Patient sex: M
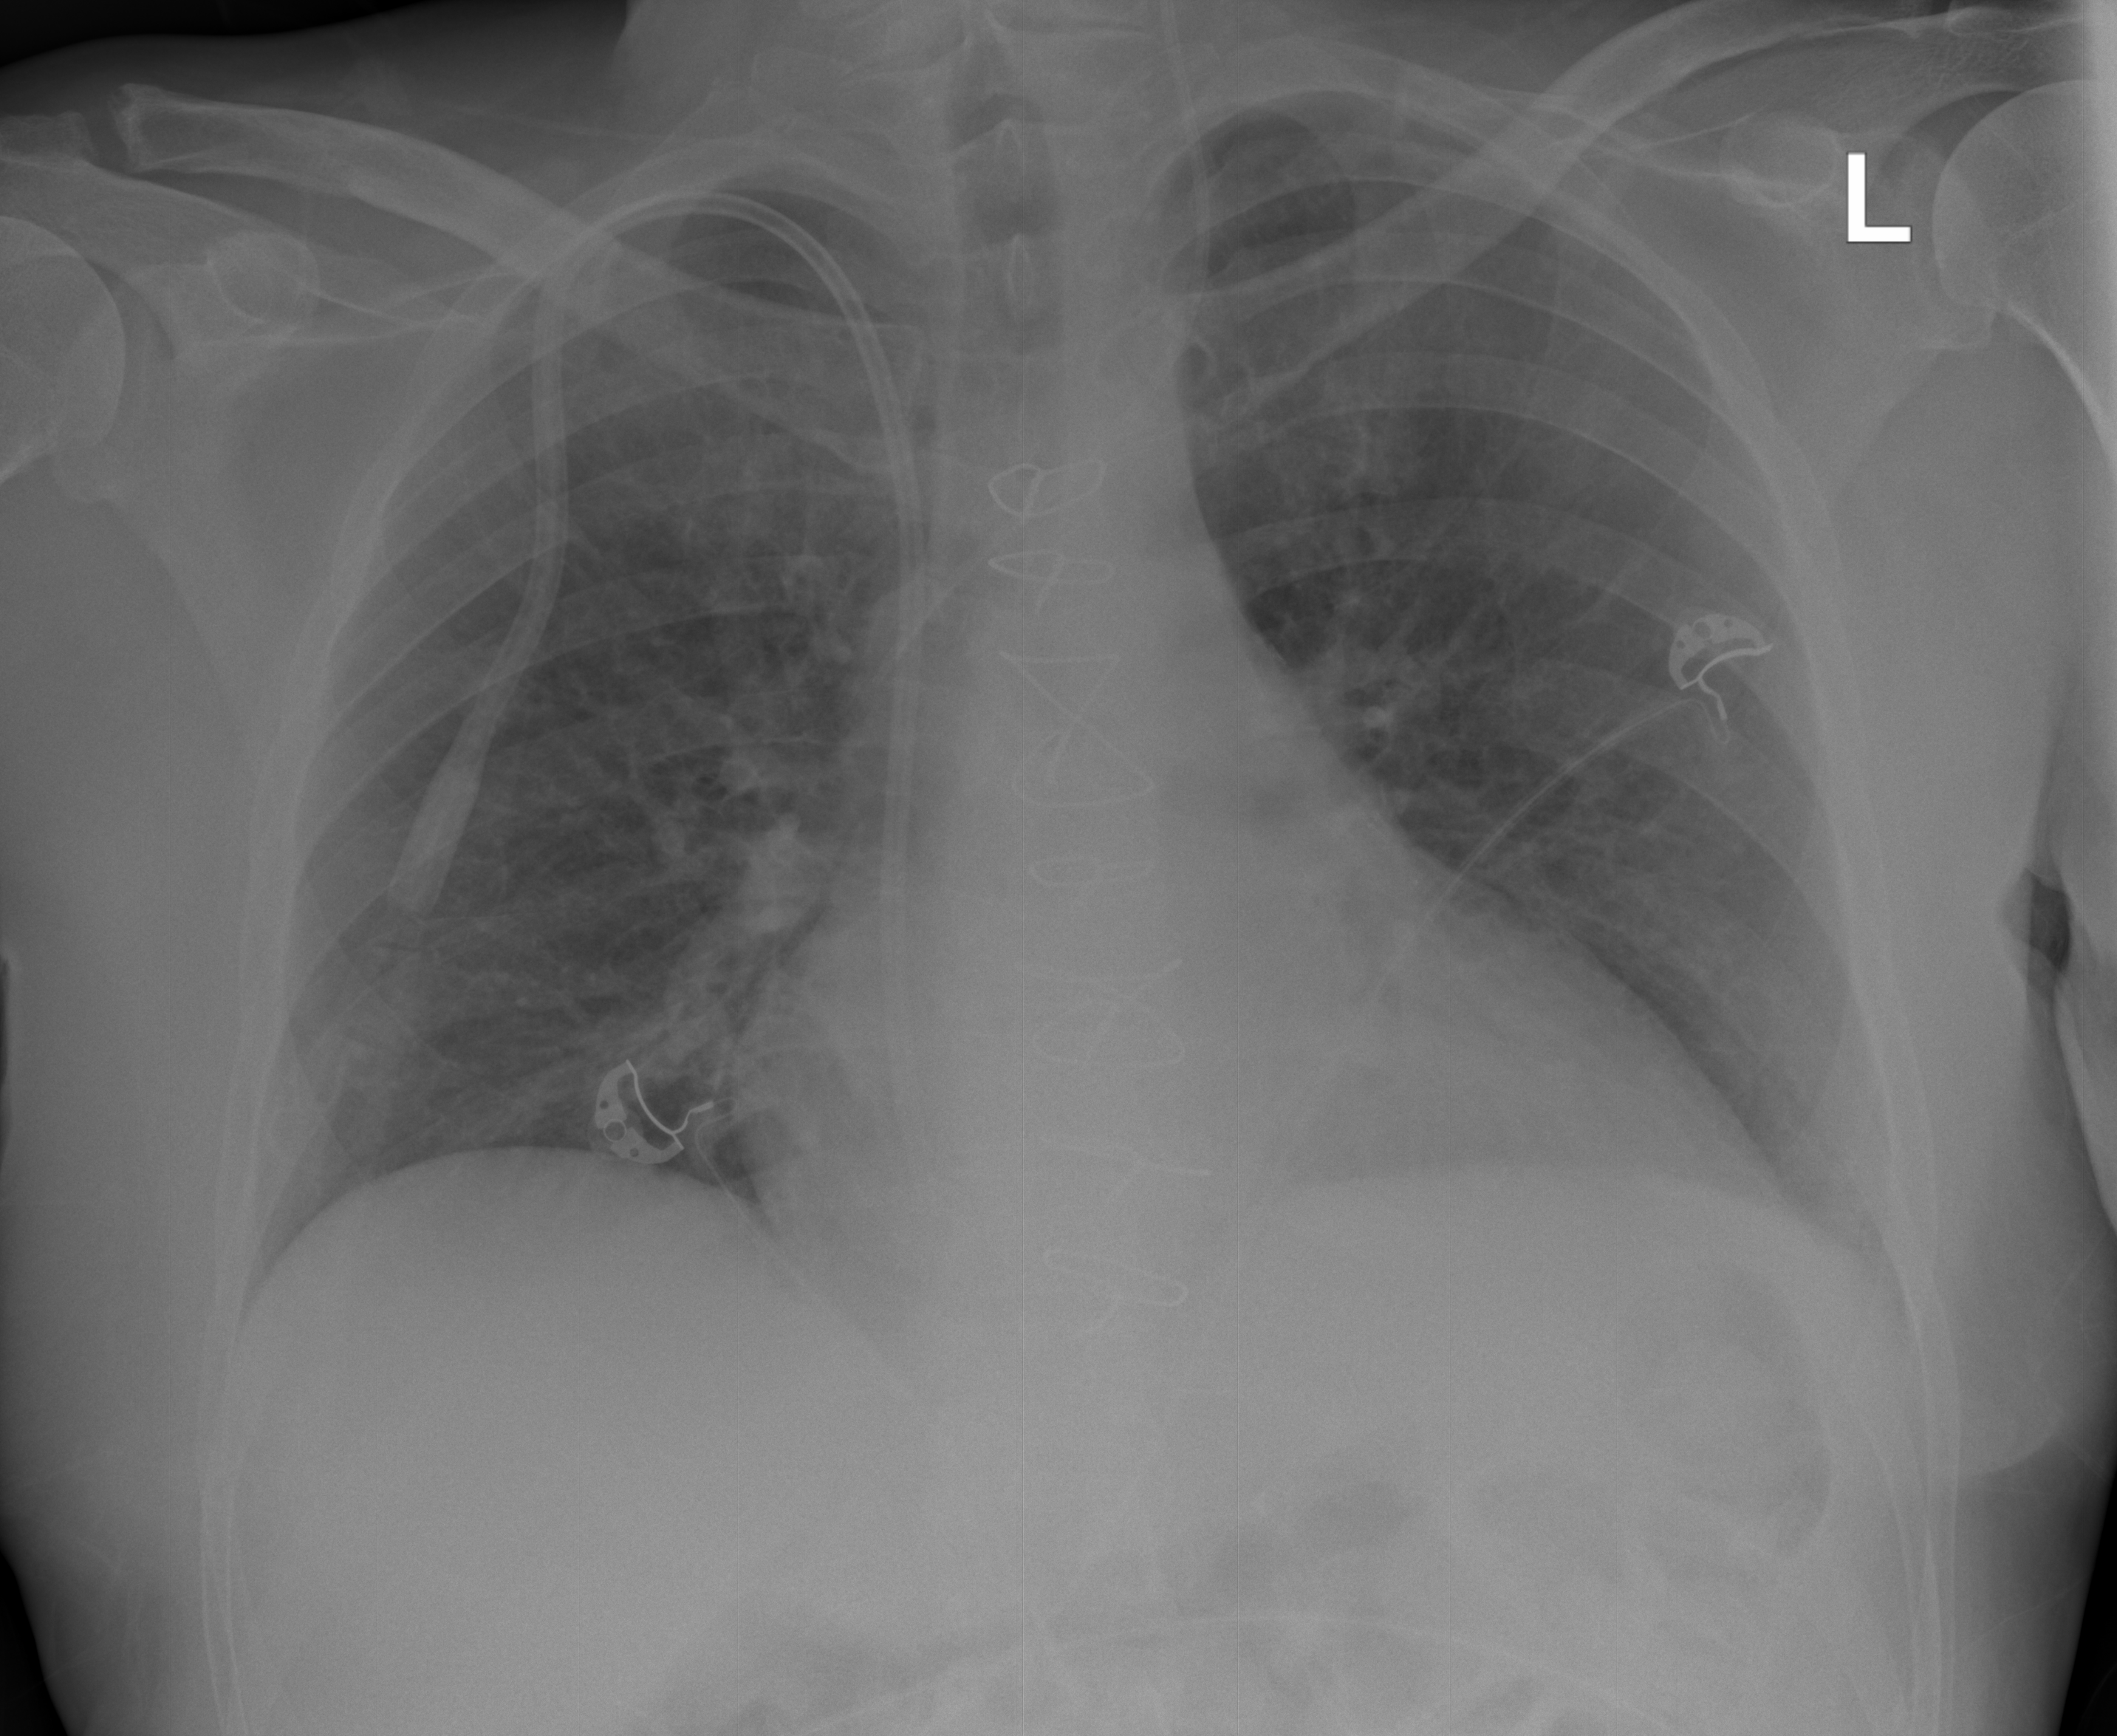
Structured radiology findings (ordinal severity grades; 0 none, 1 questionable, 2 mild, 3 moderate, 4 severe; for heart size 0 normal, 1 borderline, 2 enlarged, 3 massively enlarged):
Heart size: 2
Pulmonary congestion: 0
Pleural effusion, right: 0
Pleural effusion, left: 1
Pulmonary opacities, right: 0
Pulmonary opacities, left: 0
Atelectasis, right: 0
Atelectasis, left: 0